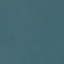
Land use / land cover: SeaLake